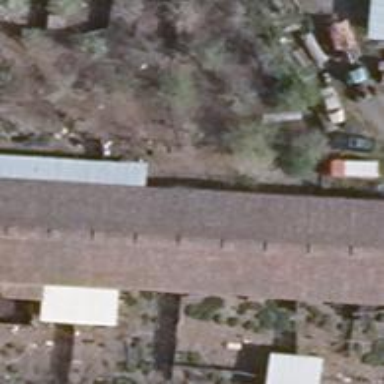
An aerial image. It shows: Building with gabled roof oriented along its structure.